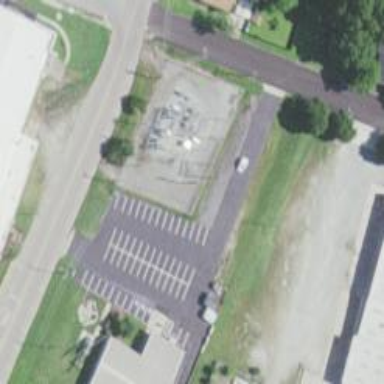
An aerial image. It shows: Distribution substation surrounded by fence.